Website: lowes
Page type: billing-address
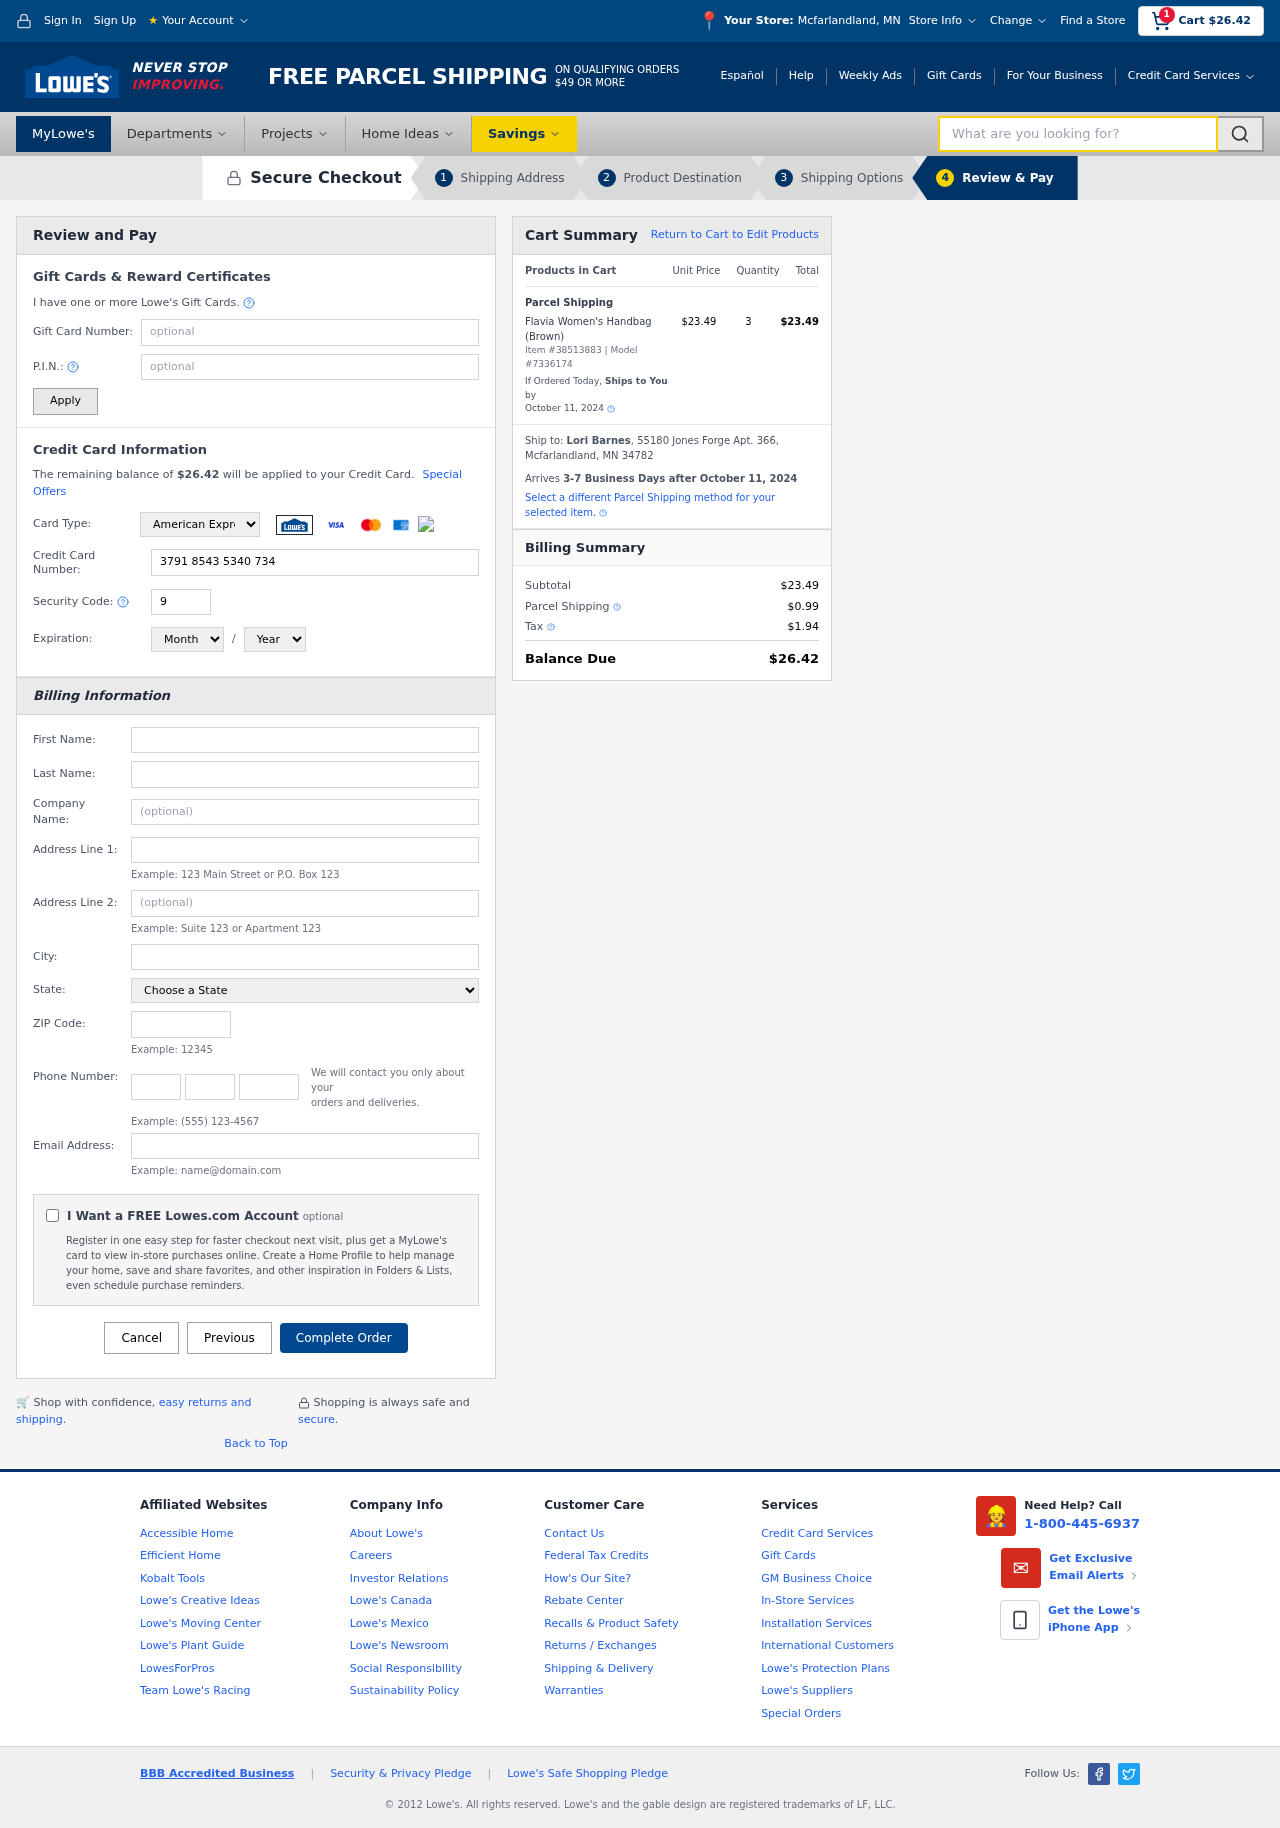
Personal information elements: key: PII_CARD_CVV
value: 9365
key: PII_CARD_EXPIRY_MONTH
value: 09
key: PII_CARD_EXPIRY_YEAR
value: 26
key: PII_CARD_NUMBER
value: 3791 8543 5340 734
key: PII_CARD_TYPE
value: American Express
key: PII_CITY
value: Mcfarlandland
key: PII_CITY_STATE
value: Mcfarlandland, MN
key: PII_COMPANY
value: Green, Martin and Gibson
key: PII_EMAIL
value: loribarnes@yahoo.com
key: PII_FIRSTNAME
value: Lori
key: PII_FULLNAME
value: Lori Barnes
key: PII_LASTNAME
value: Barnes
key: PII_PHONE_AREA
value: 380
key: PII_PHONE_PREFIX
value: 460
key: PII_PHONE_SUFFIX
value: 0813
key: PII_POSTCODE
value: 34782
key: PII_STATE
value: Minnesota
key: PII_STREET
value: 55180 Jones Forge Apt. 366
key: PII_STREET2
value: Apt. 834
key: PII_CITY_STATE_ZIP
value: Mcfarlandland, MN 34782
Product elements: key: PRODUCT1_NAME
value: Flavia Women's Handbag (Brown)
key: PRODUCT1_PRICE
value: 23.49
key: PRODUCT1_QUANTITY
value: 3
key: PRODUCT_ITEM_NUMBER
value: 38513883
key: PRODUCT_MODEL_NUMBER
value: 7336174
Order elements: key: ORDER_SUBTOTAL
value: $26.42
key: ORDER_TOTAL
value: $26.42
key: ORDER_SHIPPING_DATE
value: October 11, 2024
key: ORDER_SUBTOTAL
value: $23.49
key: ORDER_DELIVERY_DATE
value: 3-7 Business Days after October 11, 2024
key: ORDER_SHIPPING_DATE2
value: October 11, 2024
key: ORDER_SUBTOTAL2
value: $23.49
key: ORDER_SHIPPING_COST
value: $0.99
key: ORDER_TAX
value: $1.94
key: ORDER_TOTAL2
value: $26.42
Search elements: key: HEADER_SEARCH
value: What are you looking for?